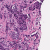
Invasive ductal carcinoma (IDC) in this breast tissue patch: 0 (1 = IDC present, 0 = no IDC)